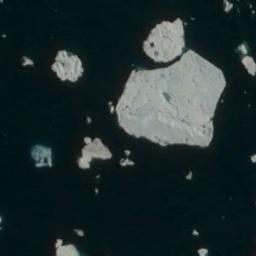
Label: sea_ice